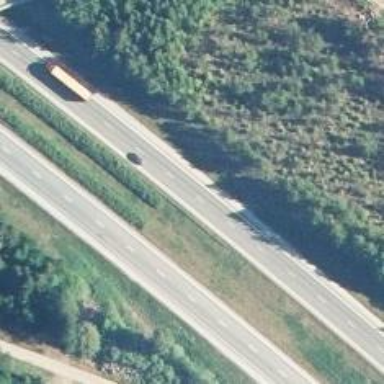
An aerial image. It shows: Asphalt motorway.